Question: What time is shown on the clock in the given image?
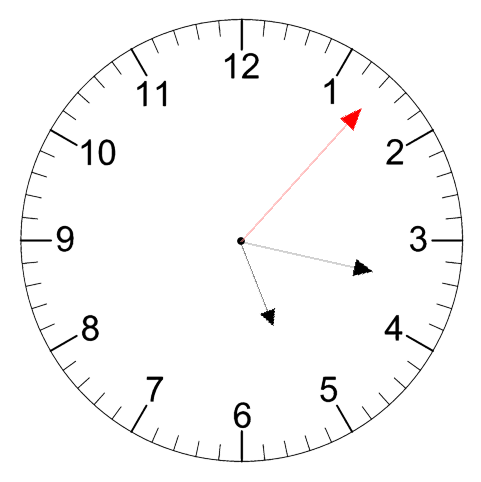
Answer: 05:17:07